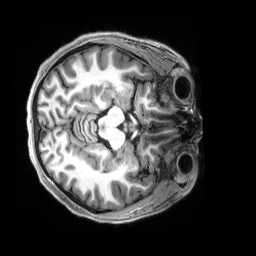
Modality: T1w
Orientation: axial
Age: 21
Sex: female
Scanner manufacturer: siemens
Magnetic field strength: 3 T
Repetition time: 2.5 s
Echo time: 0.00222 s